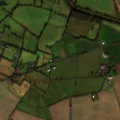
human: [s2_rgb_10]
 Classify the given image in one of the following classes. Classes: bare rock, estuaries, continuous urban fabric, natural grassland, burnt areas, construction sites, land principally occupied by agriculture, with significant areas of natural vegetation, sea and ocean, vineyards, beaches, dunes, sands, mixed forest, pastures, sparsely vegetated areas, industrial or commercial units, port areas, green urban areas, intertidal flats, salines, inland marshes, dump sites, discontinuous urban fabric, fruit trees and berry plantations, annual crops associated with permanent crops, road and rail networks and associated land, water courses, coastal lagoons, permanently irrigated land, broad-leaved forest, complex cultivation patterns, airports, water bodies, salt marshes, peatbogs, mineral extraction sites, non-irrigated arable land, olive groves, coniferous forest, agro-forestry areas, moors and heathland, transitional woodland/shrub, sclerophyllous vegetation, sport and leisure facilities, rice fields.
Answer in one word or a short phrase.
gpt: non-irrigated arable land, pastures